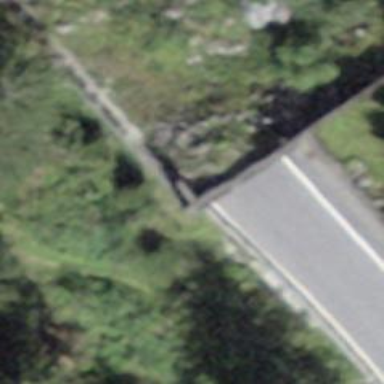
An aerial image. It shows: Tertiary road passing through tunnel with asphalt surface.